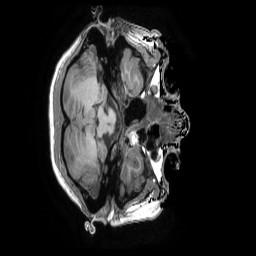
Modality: T1w
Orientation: axial
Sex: female
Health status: healthy
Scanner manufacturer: ge